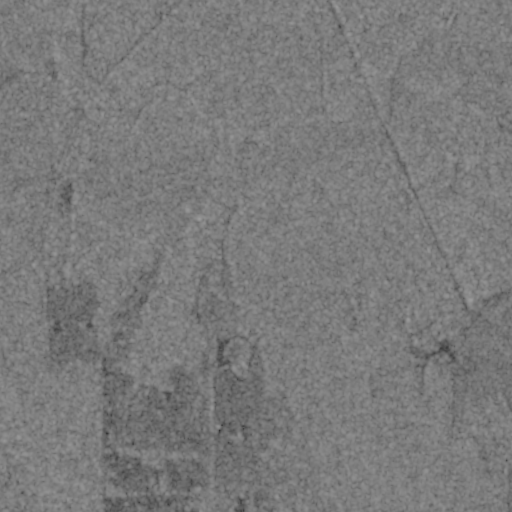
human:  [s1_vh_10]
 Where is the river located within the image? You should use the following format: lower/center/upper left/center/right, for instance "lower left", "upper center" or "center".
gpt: The river is located in the upper of the image.
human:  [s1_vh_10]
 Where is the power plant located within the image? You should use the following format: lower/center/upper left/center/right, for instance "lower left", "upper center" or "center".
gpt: There is no power plant in the image.

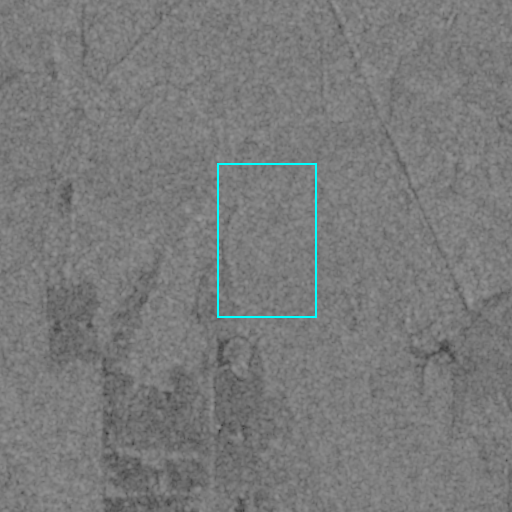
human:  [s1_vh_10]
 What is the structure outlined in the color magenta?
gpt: There is no magenta outline.
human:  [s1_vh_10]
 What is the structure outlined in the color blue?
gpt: There is no structure outlined in blue.